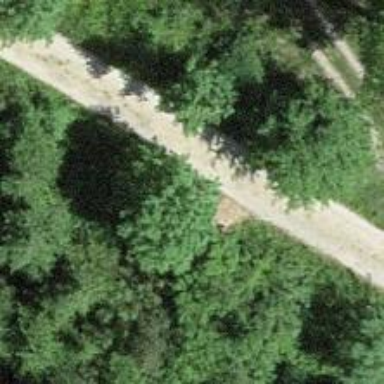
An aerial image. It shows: Road with steps.